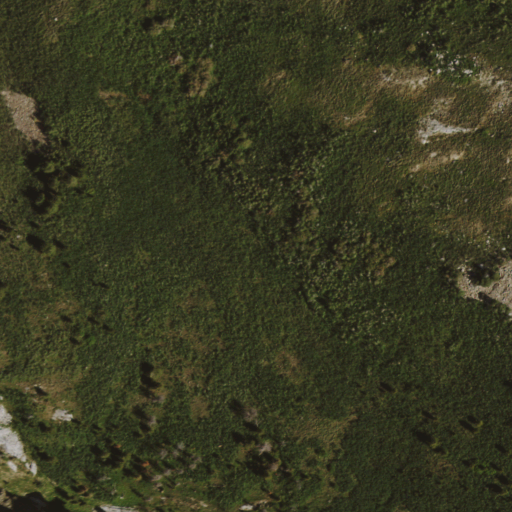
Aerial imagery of depression(s) in Nevada named Cottonwood Basin containing deciduous forest, mixed forest, evergreen forest, and shrub